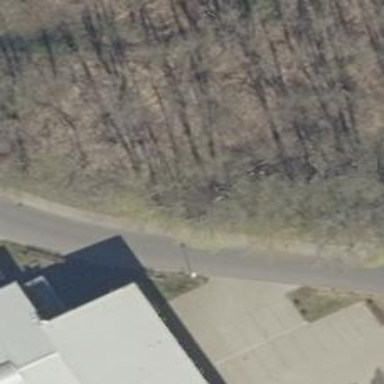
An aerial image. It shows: Sidewalk along the footway.